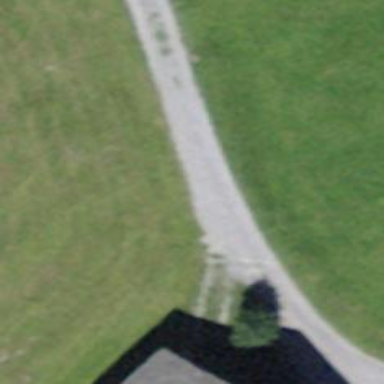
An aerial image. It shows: Service road with unpaved surface.